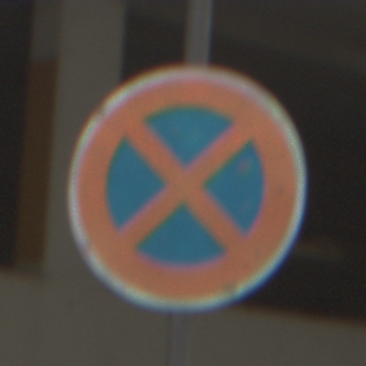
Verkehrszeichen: AbsolutesHalteverbot
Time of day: Midday
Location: Roofed (Urban)
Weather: Overcast
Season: NotSpecified
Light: Artificial